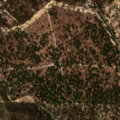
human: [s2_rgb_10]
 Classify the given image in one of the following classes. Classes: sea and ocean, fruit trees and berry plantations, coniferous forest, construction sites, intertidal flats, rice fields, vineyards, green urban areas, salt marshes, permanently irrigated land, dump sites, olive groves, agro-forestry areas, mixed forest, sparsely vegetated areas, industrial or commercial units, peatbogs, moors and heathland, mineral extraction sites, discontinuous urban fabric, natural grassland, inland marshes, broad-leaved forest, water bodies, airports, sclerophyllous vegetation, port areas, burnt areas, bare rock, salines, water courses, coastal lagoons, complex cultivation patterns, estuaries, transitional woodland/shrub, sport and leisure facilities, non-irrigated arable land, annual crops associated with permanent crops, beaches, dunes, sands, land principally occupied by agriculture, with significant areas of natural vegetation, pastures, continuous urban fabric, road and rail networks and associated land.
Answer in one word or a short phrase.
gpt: agro-forestry areas, broad-leaved forest, mixed forest, transitional woodland/shrub